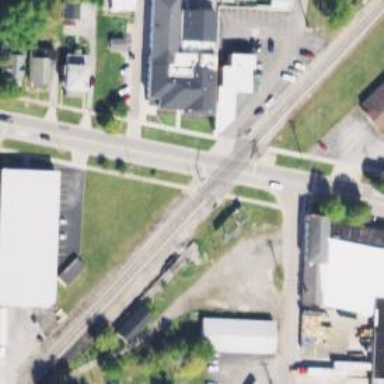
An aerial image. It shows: Railway crossing.